【题型】填空题　【知识点】解析几何　【难度】easy
若直线 \(x + 2y - 2 = 0\) 经过椭圆 \(\frac{x^2}{a^2} + \frac{y^2}{b^2} = 1\ (a > 0, b > 0)\) 的一个焦点和一个顶点，则该椭圆的离心率为 \underline{\quad\quad\quad}。
【解答】
【答案】\(\frac{2\sqrt{5}}{5}\) 或 \(\frac{\sqrt{5}}{5}\)

【分析】直线 \(x + 2y - 2 = 0\) 与坐标轴的交点为 \((2,0)\) 和 \((0,1)\)，分两种情况讨论，得到椭圆的离心率。

【详解】直线 \(x + 2y - 2 = 0\) 与坐标轴的交点为 \((2,0)\) 和 \((0,1)\)，

若 \((2,0)\) 是椭圆的焦点，\((0,1)\) 是椭圆的一个顶点，

此时椭圆的焦点在 \(x\) 轴且 \(c = 2\), \(b = 1\)，所以 \(a^2 = b^2 + c^2 = 5\), \(a = \sqrt{5}\)，离心率 \(e = \frac{c}{a} = \frac{2}{\sqrt{5}} = \frac{2\sqrt{5}}{5}\)，

若 \((0,1)\) 是椭圆的焦点，\((2,0)\) 是椭圆的一个顶点，

此时椭圆的焦点在 \(y\) 轴且 \(c = 1\), \(b = 2\)，所以 \(a^2 = b^2 + c^2 = 5\), \(a = \sqrt{5}\)，离心率 \(e = \frac{c}{a} = \frac{1}{\sqrt{5}} = \frac{\sqrt{5}}{5}\)，

所以椭圆的离心率为 \(\frac{2\sqrt{5}}{5}\) 或 \(\frac{\sqrt{5}}{5}\)，

故答案为：\(\frac{2\sqrt{5}}{5}\) 或 \(\frac{\sqrt{5}}{5}\)。
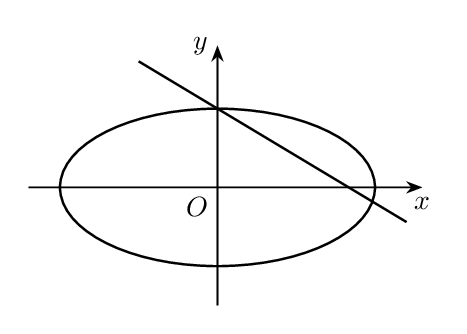
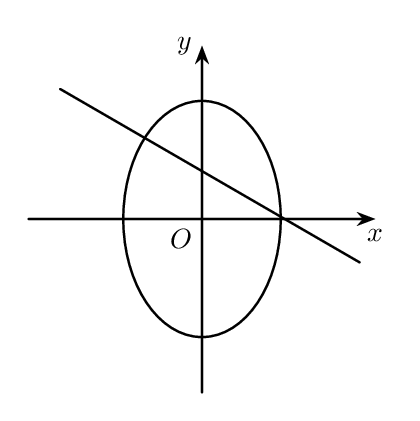